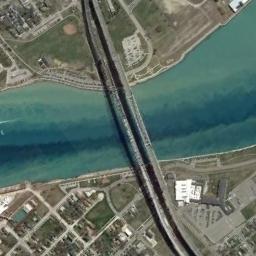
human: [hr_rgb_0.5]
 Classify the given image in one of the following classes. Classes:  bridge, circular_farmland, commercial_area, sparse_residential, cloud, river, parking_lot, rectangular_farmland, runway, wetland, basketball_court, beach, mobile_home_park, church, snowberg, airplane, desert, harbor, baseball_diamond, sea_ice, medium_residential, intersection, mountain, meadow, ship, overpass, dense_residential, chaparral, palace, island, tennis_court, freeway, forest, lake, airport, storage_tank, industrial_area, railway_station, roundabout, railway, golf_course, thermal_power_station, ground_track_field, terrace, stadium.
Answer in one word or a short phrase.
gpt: bridge